Question: I downloaded pip and django with 'python -m pip install django', I also downloaded crycrs_forms but when I click to python manage.py runserver it crashes and doesn't run:

How can I fix it?
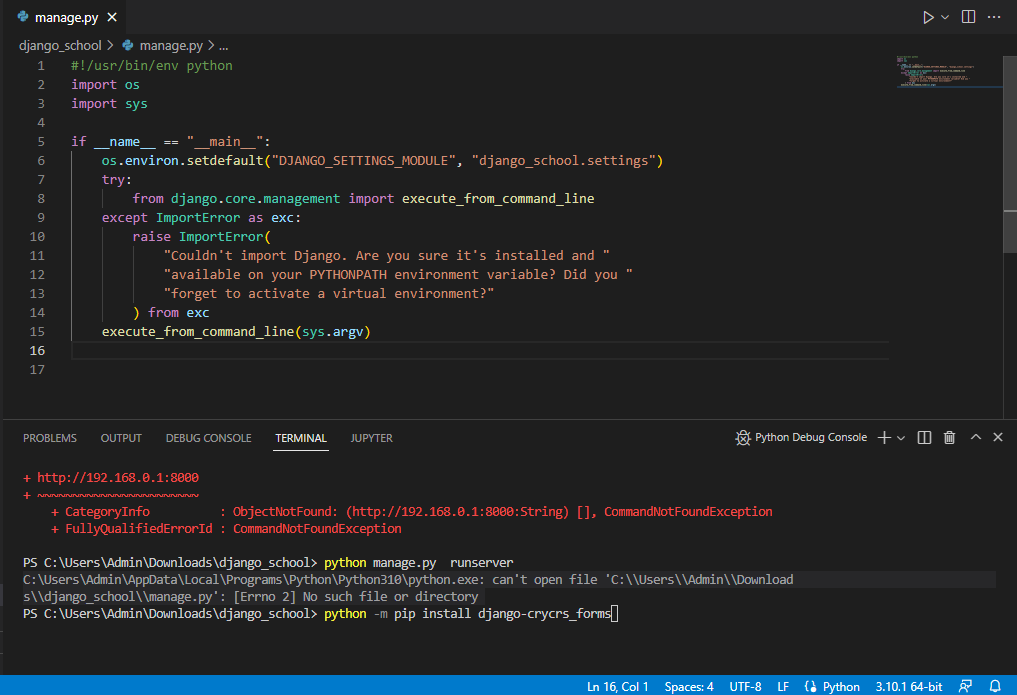
Answer: For better location of packages and files and better management, you should use virtual environments.
1. First create a folder (Django) and open it in vscode.
2. Then use the following command in the terminal to create a new virtual environment (.venv) python -m venv .venv
3. After the command is executed, select the virtual environment interpreter in the select interpreter panel
4. Create a new terminal activation environment
5. Install django using the command in the new terminal python -m pip install django
6. Create a Django project django-admin startproject web_project .
7. Create an empty development database python manage.py migrate
8. To verify the Django project, make sure your virtual environment is activated, then start Django's development server using the command python manage.py runserver